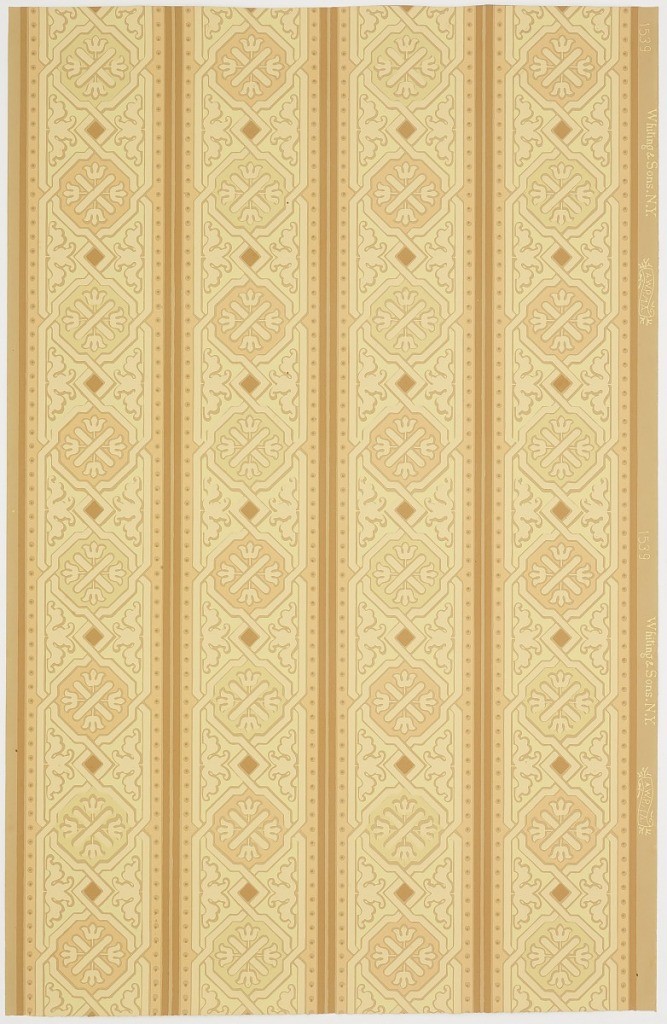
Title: Sidewall
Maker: Whiting & Sons, 1880s – ca.1900
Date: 1879–1887
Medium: Machine-printed paper
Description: Running in four parallel bands, intertwined lines form guilloche-like design composed of octagonals alternating with squares. Printed in pale green, terra cotta, and tan on light tan ground.